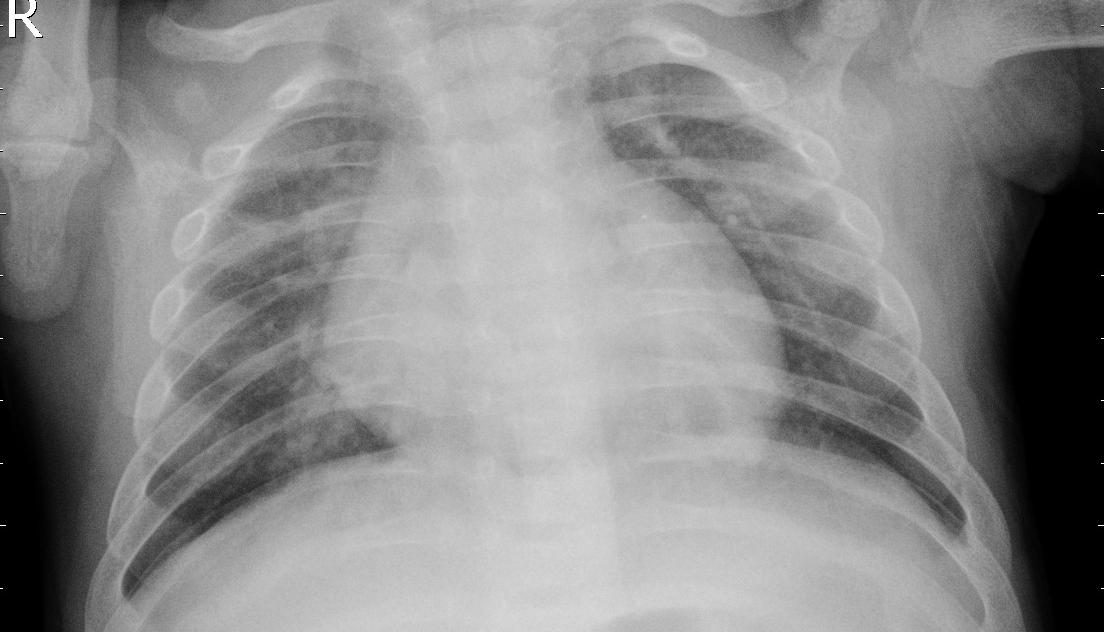
Diagnosis: PNEUMONIA